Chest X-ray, AP view. Patient: 44 years old, sex M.
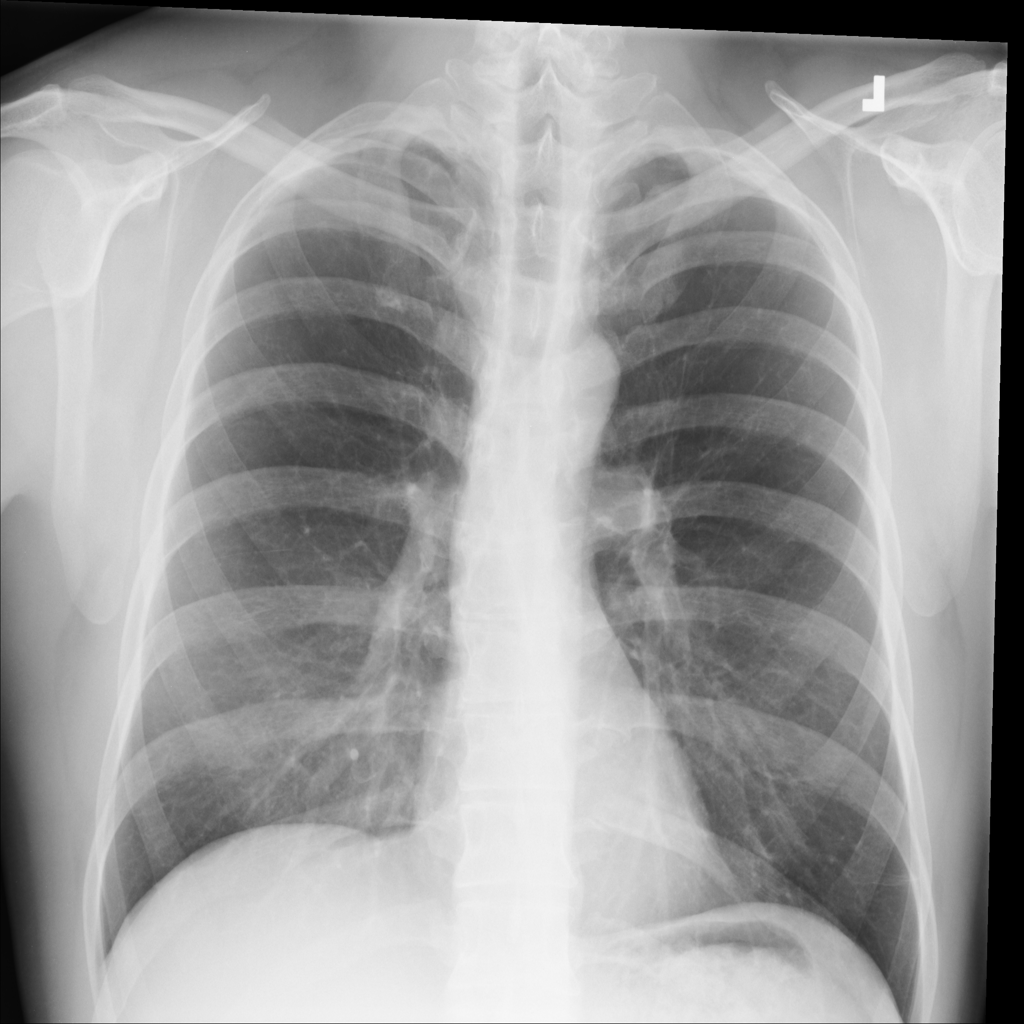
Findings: No Finding